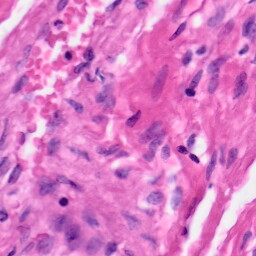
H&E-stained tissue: Skin